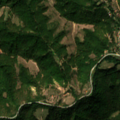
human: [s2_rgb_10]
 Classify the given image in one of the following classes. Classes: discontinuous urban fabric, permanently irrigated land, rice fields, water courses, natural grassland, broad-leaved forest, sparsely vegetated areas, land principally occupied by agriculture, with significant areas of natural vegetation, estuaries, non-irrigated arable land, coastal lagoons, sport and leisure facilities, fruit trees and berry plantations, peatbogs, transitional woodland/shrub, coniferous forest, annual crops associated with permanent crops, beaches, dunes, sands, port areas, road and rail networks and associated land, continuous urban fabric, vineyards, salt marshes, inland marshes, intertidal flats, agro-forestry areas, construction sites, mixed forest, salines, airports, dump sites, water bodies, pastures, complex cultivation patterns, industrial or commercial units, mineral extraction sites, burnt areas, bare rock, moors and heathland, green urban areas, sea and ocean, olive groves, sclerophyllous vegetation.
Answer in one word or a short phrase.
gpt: land principally occupied by agriculture, with significant areas of natural vegetation, broad-leaved forest